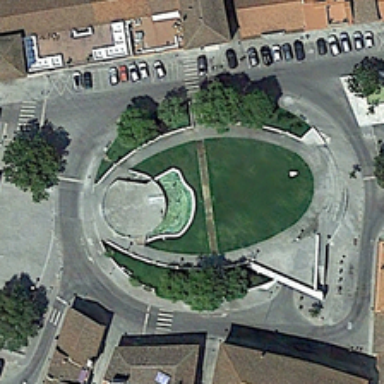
Some buildings are around a square with some green trees .